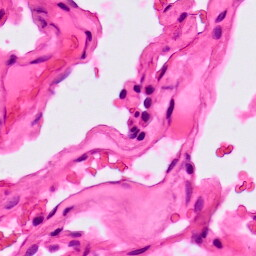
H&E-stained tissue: Lung